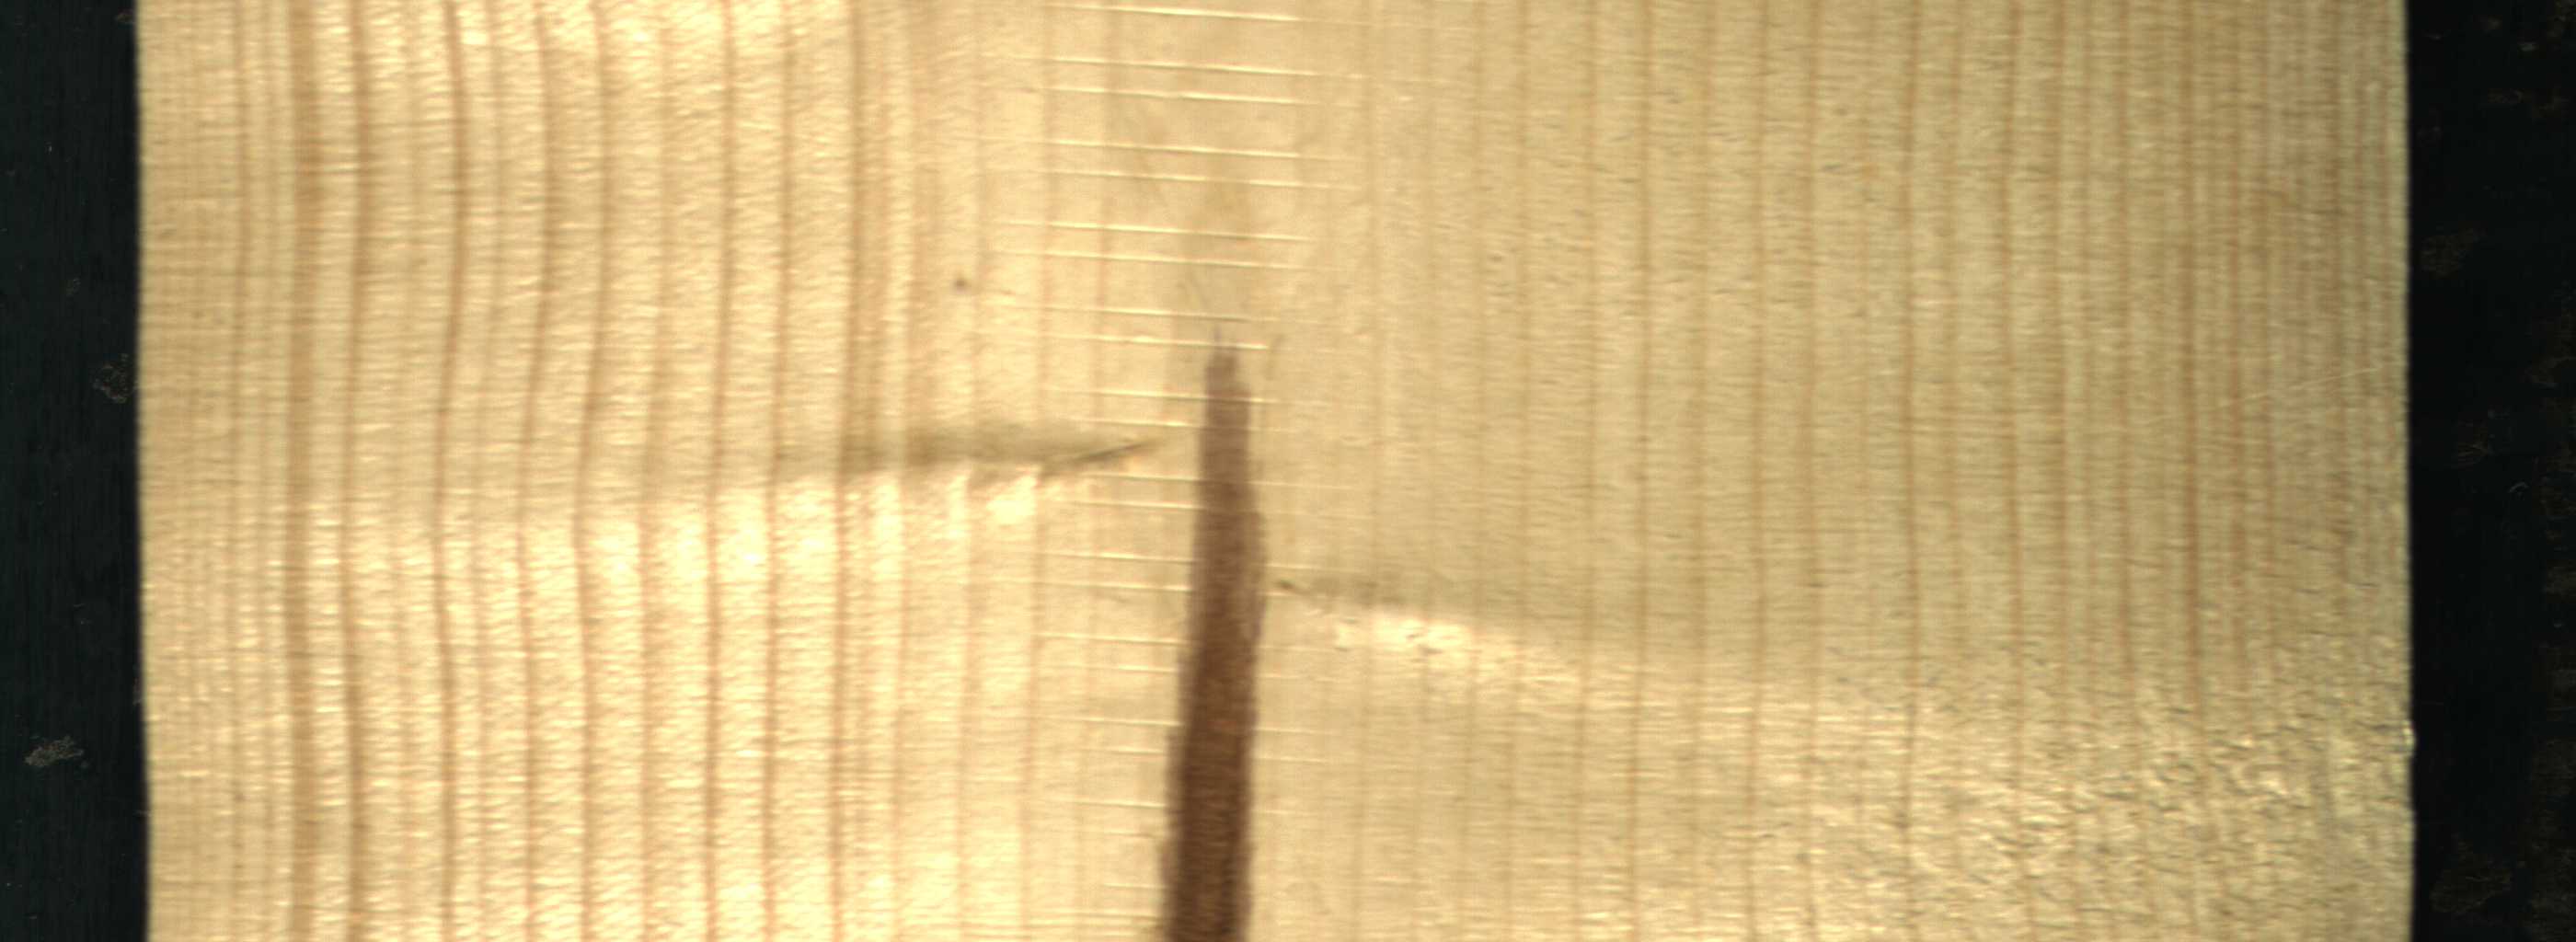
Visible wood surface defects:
Marrow